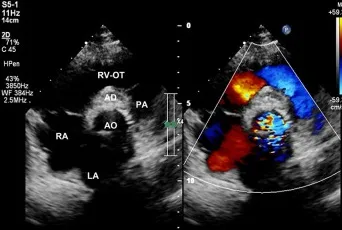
Post-operative echocardiography. (B) The aortic root bulge is successfully closed without an internal blood flow signal.
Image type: radiology (ultrasound)